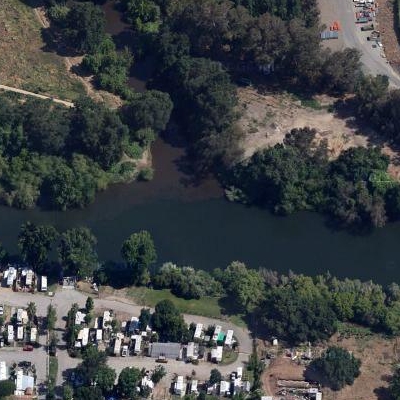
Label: RiverLake